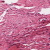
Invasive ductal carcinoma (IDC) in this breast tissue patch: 0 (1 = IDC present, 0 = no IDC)